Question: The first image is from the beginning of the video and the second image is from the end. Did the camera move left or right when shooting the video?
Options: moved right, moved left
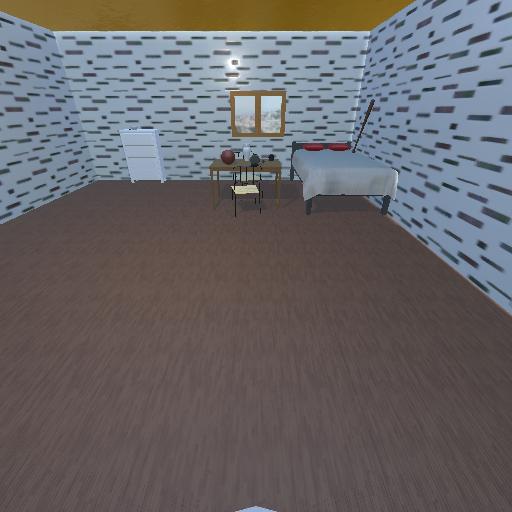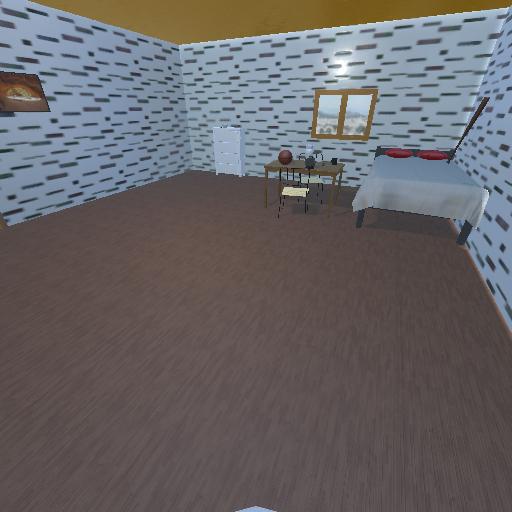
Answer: moved right